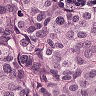
Metastatic tissue present: yes